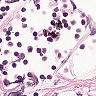
Metastatic tissue present: no